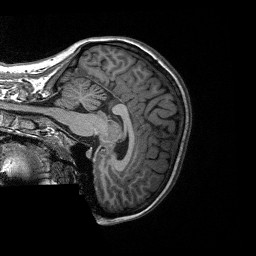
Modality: T1w
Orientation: sagittal
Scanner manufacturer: siemens
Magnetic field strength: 3 T
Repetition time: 2.3 s
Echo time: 0.00226 s